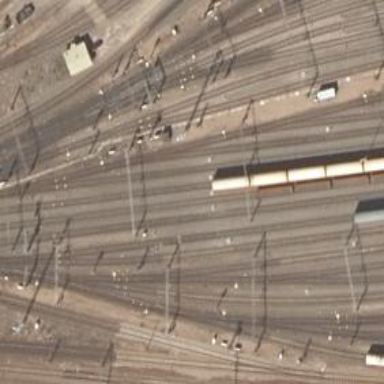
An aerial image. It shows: Rail yard with electrified contact lines for the railway.